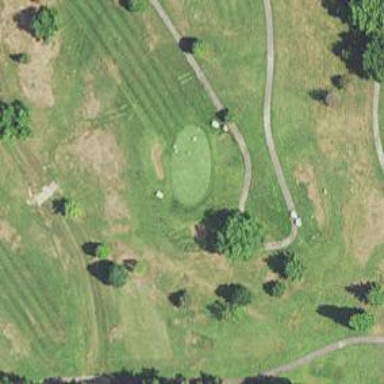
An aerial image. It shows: Footway that resembles golf path.